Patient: sex F, age 71
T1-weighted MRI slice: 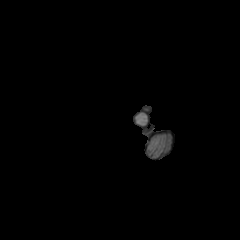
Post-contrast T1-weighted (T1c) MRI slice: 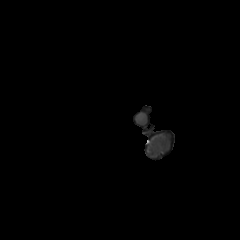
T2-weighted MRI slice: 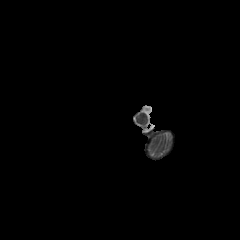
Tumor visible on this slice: no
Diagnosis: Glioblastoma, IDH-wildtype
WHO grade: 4